Question: I have one title like
'<a title="I am your title"/>'
default color of background is yellow

This is the image which give you more idea what i am talking about
and font color black is there any way to change color of background and increase font-size of title by using CSS?
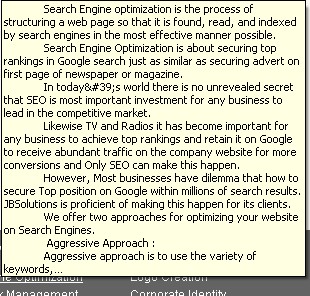
Answer: You cannot style this kind of 'title' (tooltip) without a headache.
Instead, I would suggest you opt for an alternative tooltip if heavy customisation and styling are a requirement.
For example:
<URL>
The above is a really lite, basic jquery plugin, but will allow you to style it as you please.